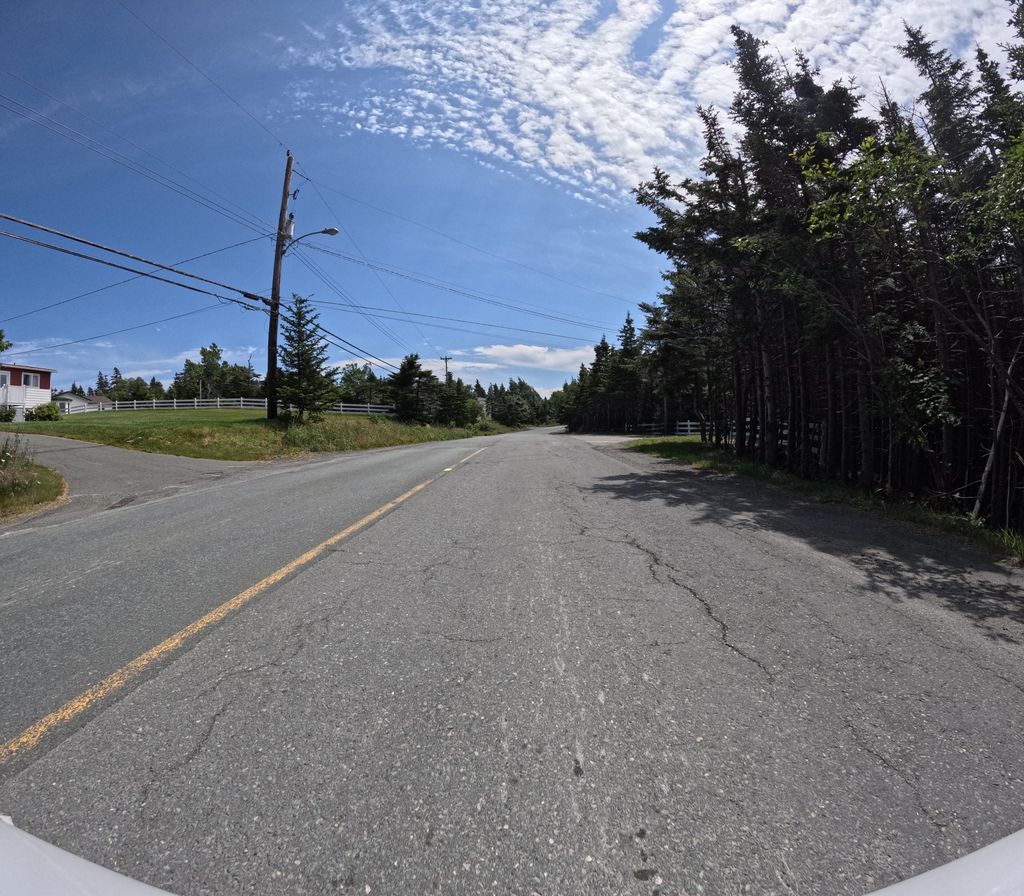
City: st_johns